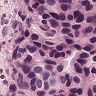
Metastatic tissue present: yes